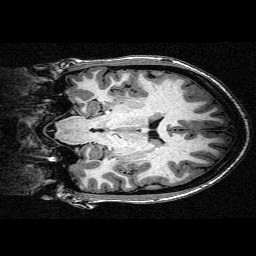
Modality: T1w
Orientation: coronal
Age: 30
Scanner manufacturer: siemens
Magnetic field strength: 3 T
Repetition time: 2.3 s
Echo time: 0.00336 s